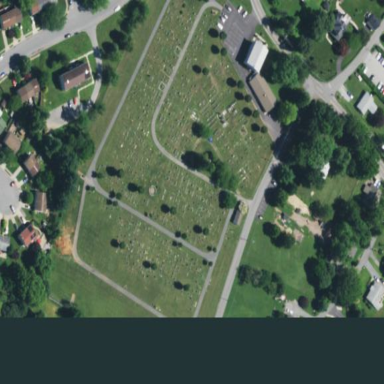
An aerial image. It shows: Cemetery.